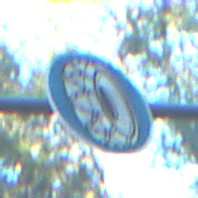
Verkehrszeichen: SchneekettenVorgeschrieben
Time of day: MorningAfternoon
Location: Outdoor (Nature)
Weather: Clear
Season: NotSpecified
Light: Natural